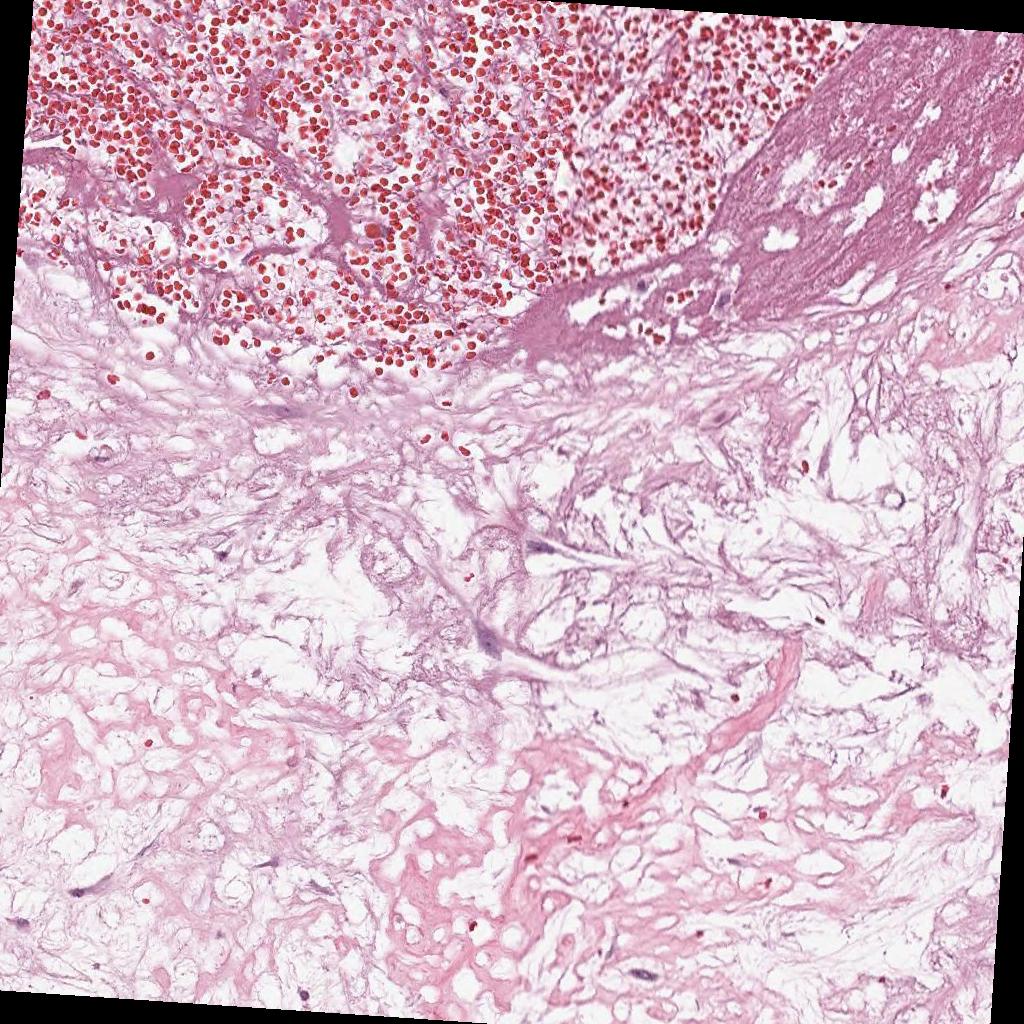
Label: Non-Viable-Tumor